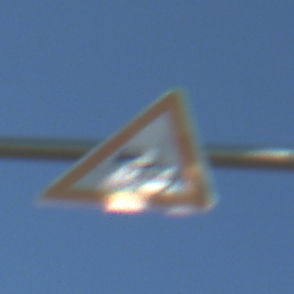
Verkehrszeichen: Stau
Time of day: MorningAfternoon
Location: Outdoor (Nature)
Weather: Clear
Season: Autumn
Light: Natural